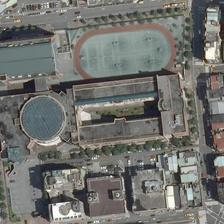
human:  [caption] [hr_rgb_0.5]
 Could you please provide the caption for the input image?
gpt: many buildings and some green trees are around a playground .

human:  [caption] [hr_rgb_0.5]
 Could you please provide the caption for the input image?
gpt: a playground with two basketball fields in it is surrounded by some trees and many buildings .

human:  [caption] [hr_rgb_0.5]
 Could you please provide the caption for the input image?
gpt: the playground next all kinds of buildings consisting of several tennis and basketball courts is obvious since is bright colour .

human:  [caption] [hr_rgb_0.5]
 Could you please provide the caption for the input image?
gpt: a playground next to a crossroads is surrounded by many buildings .

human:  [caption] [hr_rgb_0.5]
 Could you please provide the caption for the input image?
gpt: a playground next to a crossroads is surrounded by many buildings .